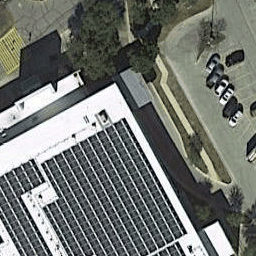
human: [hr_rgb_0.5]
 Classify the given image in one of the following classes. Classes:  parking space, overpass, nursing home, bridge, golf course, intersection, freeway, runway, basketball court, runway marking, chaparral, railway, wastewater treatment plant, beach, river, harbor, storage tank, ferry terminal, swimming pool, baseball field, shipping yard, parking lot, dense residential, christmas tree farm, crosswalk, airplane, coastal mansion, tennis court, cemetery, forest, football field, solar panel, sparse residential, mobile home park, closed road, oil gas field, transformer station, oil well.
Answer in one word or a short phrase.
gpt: solar panel